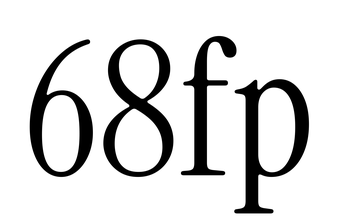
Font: InstrumentSerif-Regular